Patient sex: M
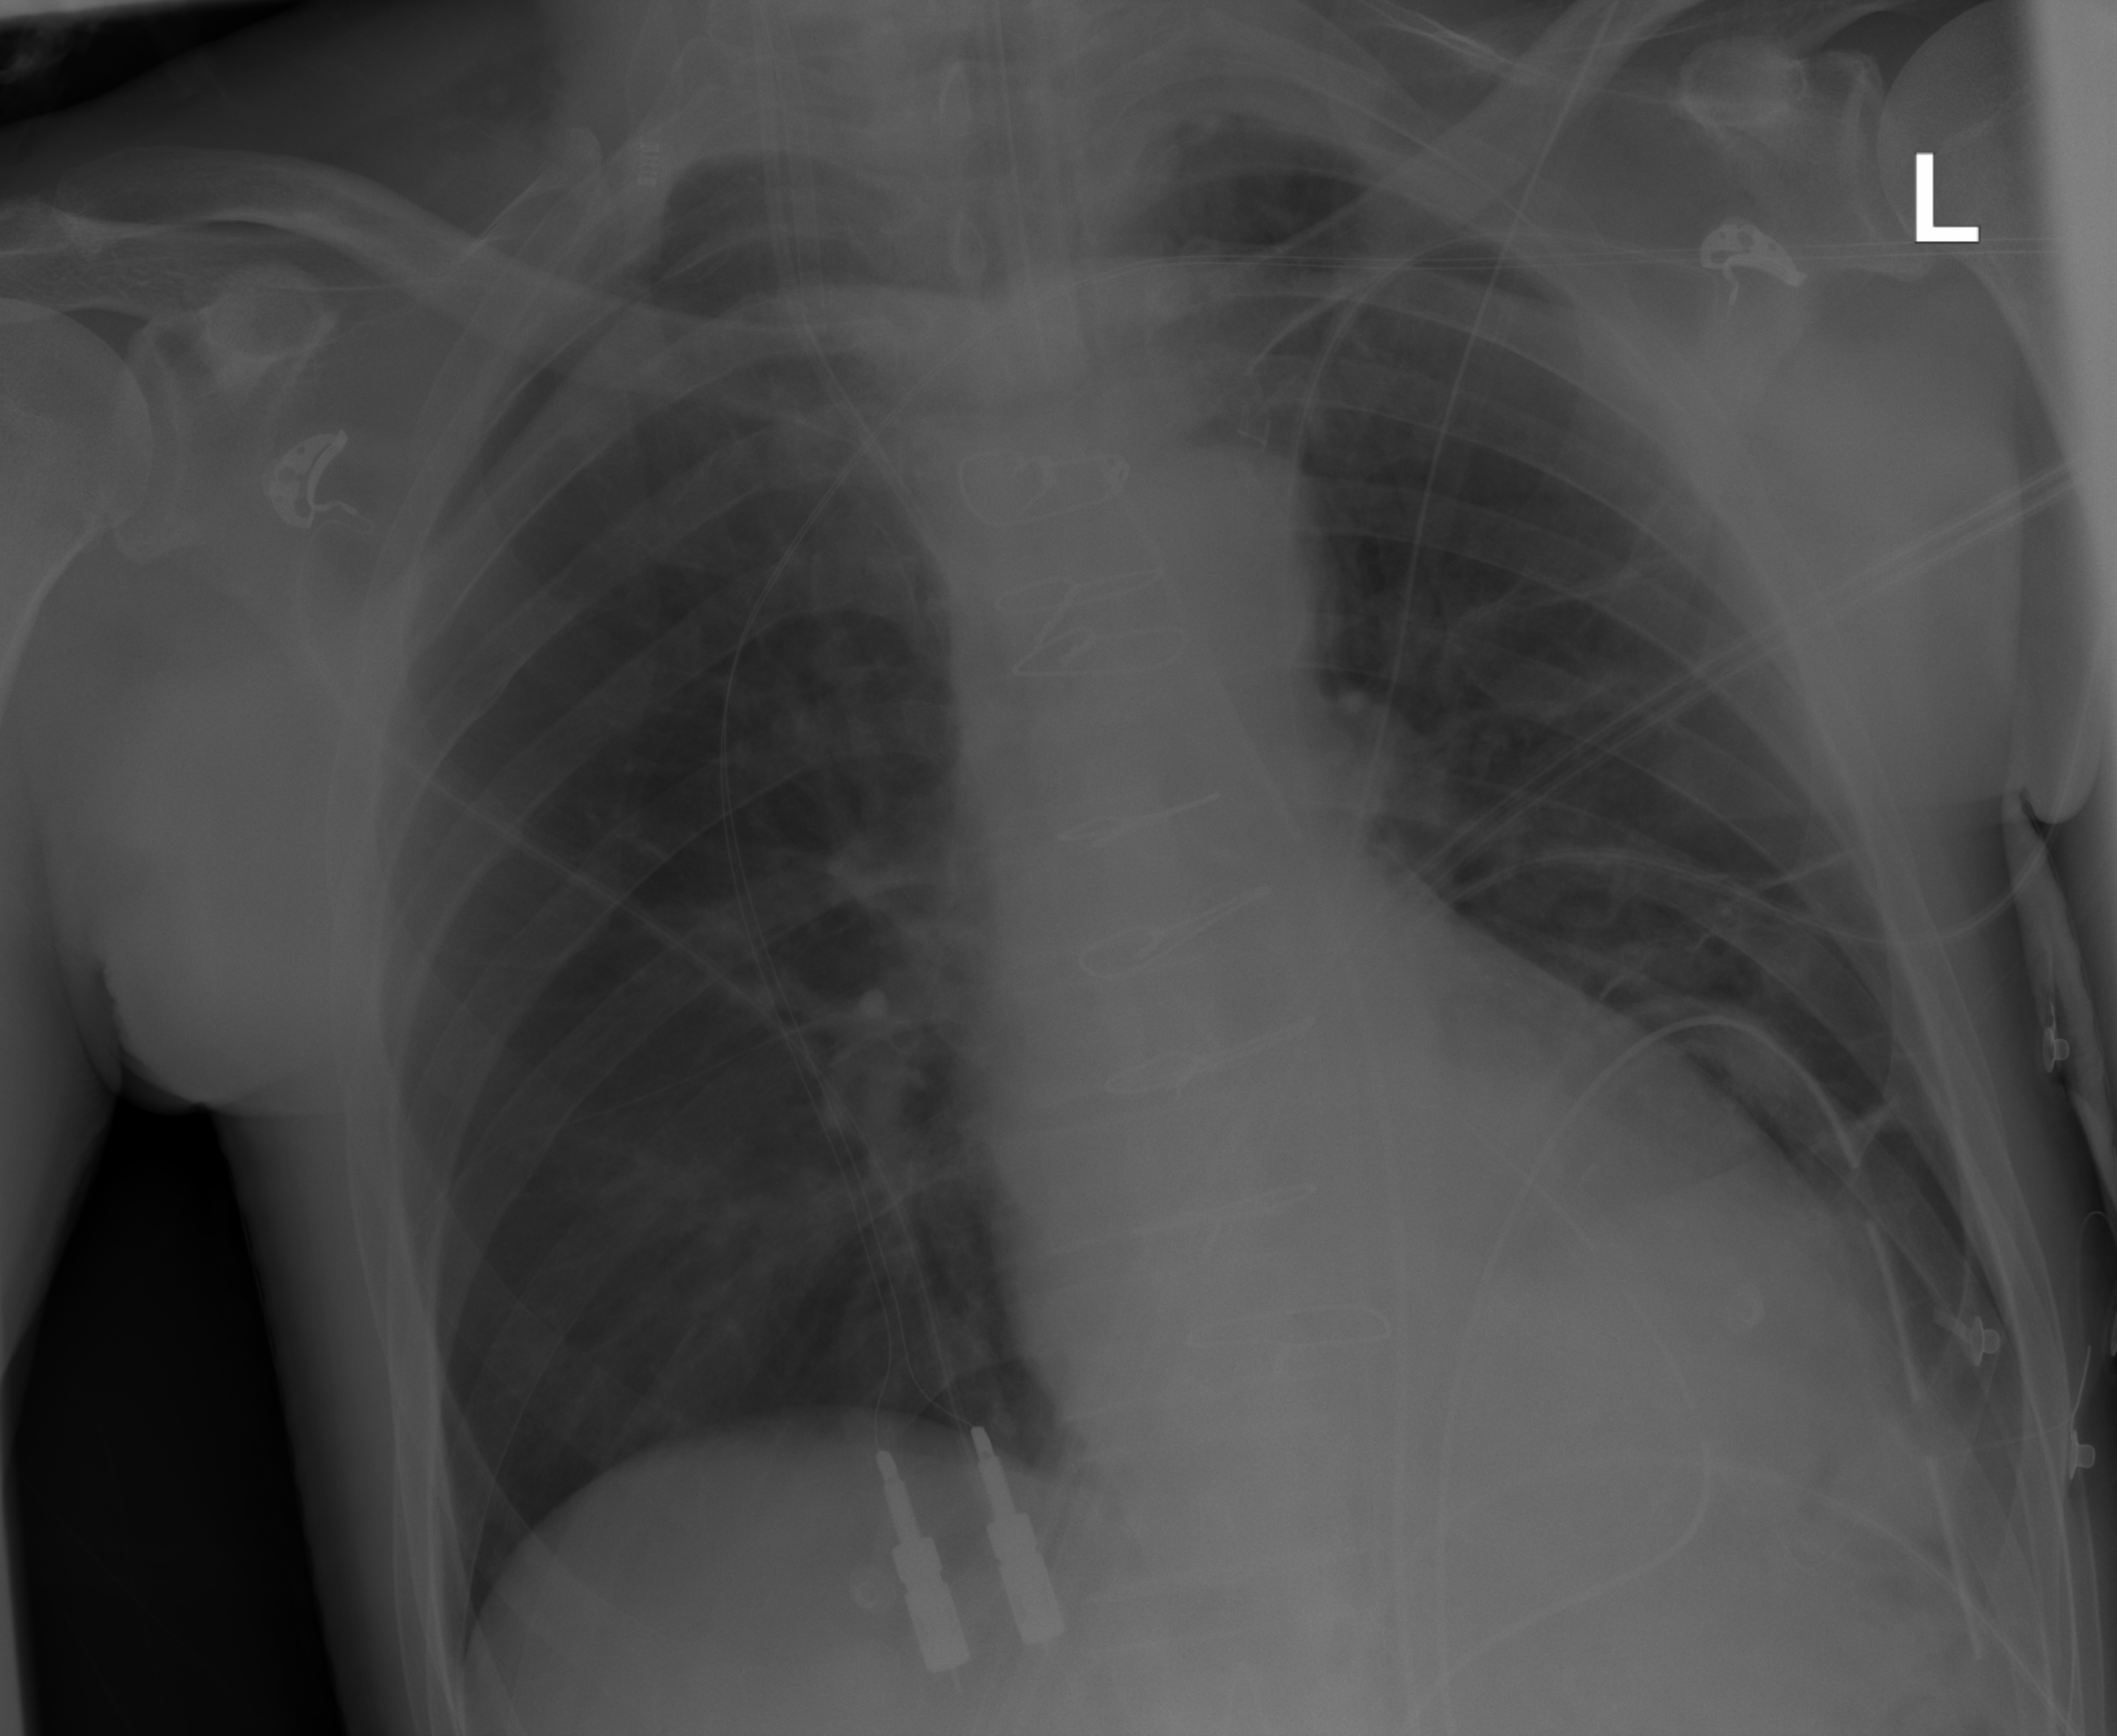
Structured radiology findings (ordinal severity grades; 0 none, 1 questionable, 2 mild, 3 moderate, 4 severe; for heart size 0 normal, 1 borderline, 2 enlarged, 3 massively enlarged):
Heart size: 0
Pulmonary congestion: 0
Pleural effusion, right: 0
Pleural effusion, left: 2
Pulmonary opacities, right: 0
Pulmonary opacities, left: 0
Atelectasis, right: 0
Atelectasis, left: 2